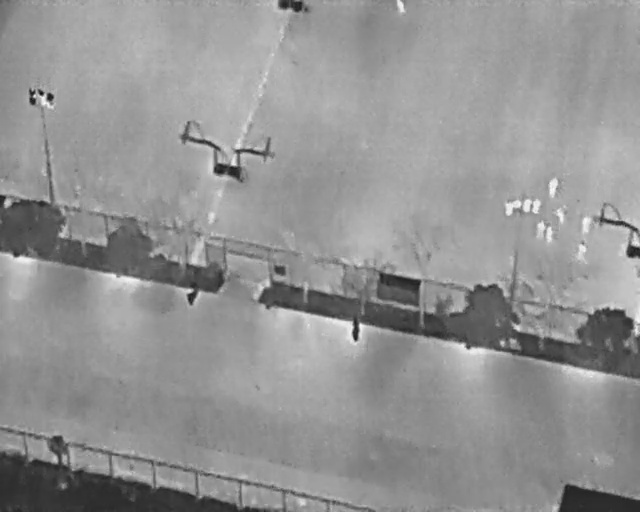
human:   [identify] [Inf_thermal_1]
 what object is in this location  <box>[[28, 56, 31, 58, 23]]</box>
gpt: <ref>1 small bicycle at the left</ref>

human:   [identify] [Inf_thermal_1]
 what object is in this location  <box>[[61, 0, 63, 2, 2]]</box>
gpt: <ref>1 medium person at the top</ref>